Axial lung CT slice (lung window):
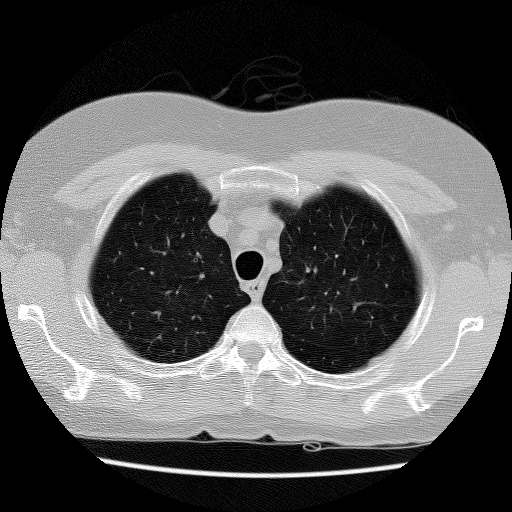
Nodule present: no